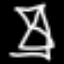
Label: hourglass